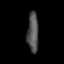
Tissue: skin
Cell type: Epithelial cells
Senescence score: 0.7283
Nuclear area (px): 436
Mean DAPI intensity: 81.839